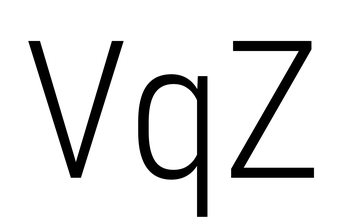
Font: Roboto_Condensed_Light